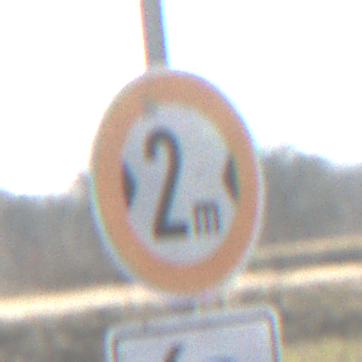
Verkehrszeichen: TatsaechlicheBreite2
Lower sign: RichtungsangabeDurchPfeile2
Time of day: MorningAfternoon
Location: Outdoor (Suburban)
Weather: PartlyCloudy
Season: NotSpecified
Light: Natural